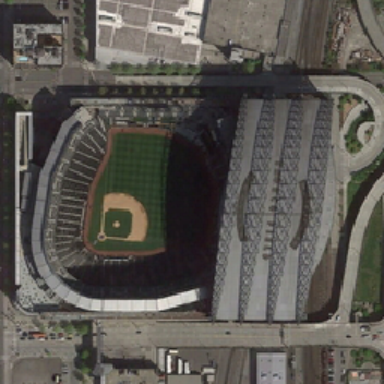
Large stadium surrounded by lush trees .